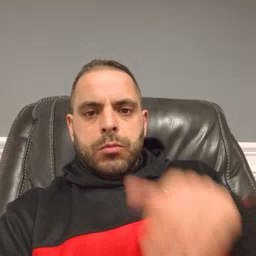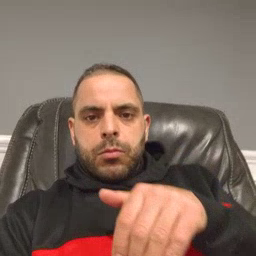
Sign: night